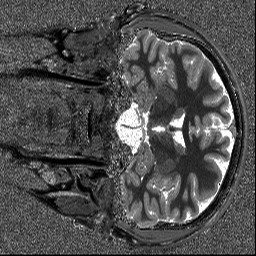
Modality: T1map
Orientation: coronal
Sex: male